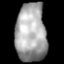
Tissue: lung
Cell type: Epithelial cells
Senescence score: 0.1664
Nuclear area (px): 1767
Mean DAPI intensity: 166.598